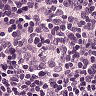
Metastatic tissue present: no